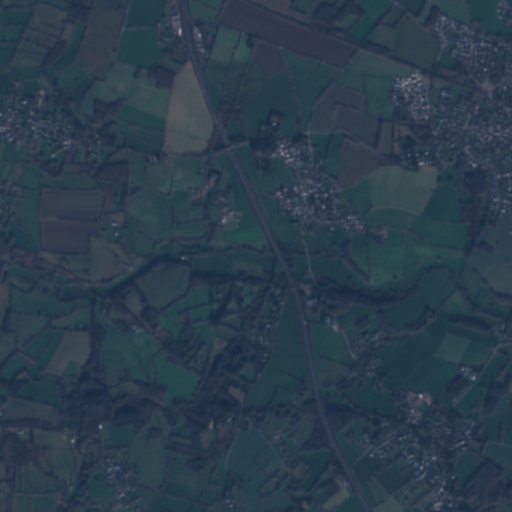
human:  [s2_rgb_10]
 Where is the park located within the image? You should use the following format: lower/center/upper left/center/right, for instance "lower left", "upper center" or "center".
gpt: The park is located in the upper right of the image.
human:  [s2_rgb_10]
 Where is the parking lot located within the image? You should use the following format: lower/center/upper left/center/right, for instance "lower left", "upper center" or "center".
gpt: The parking lot is located in the upper right of the image.
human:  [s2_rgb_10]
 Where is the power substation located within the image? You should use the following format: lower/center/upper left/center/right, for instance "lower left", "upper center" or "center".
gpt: The power substation is located in the upper right of the image.
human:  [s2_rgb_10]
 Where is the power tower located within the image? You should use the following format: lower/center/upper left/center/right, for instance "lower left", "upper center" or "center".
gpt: There is no power tower in the image.